Карандаш удерживают на столе в вертикальном положении заостренным концом вниз. После того как его отпустили, он начинает падать (см. рис).
Как движется при этом острие карандаша в зависимости от коэффициента трения?
Оторвется ли остриё карандаша от стола (в отличие от случая, когда в результате скольжения место заточки карандаша в конце концов соприкоснется со столом)?
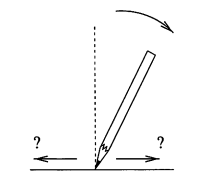
Ответ: В направлении падения.
Ответ: Не теряет контакта со столом.
Темы:
T, ★★, Механика, Момент импульса, Трение, 200 задач, Вращение твердого тела